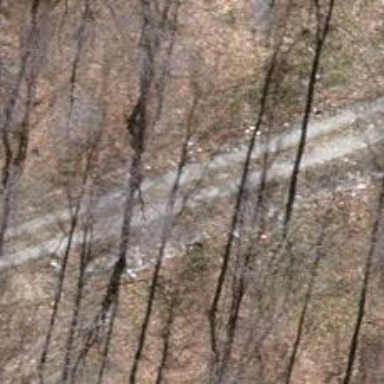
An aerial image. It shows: Ground track with grade3 quality.